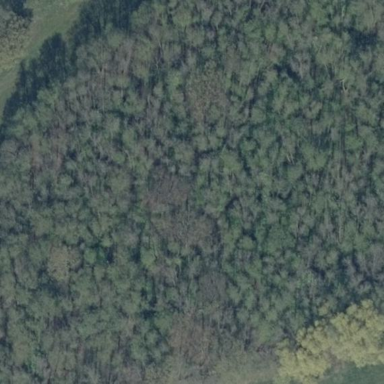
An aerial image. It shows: Serene woodland landscape.